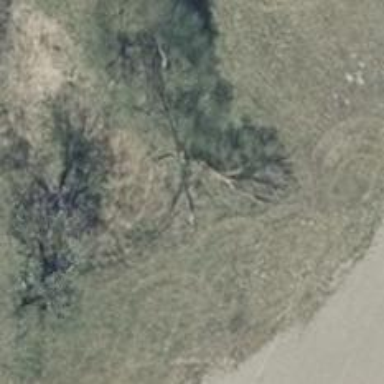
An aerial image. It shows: Deciduous broadleaved tree.